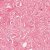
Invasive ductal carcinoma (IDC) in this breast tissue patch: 0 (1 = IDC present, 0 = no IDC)